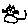
Label: cat